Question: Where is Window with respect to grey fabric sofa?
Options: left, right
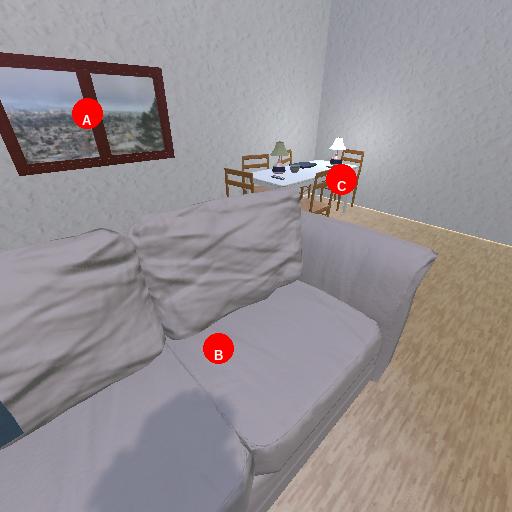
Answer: left